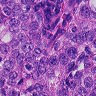
Metastatic tissue present: yes